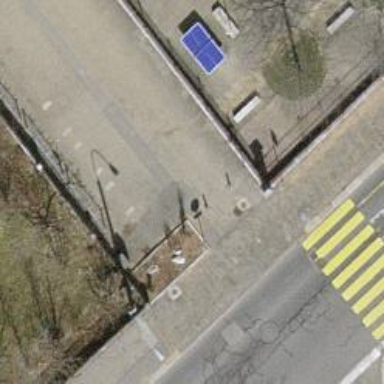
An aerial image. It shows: Bollard barrier.